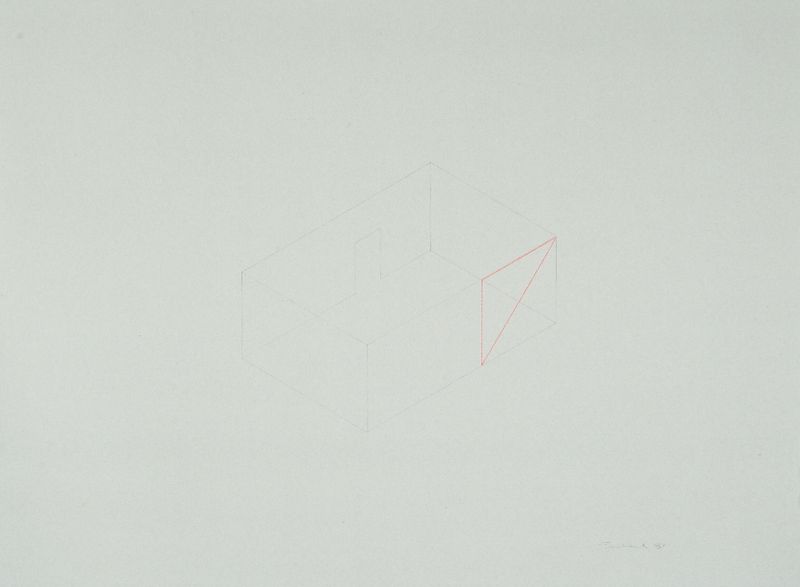
Titel: Ohne Titel. Eins aus einer Serie von acht "Isometrischen Zeichnungen"
Künstler: Fred Sandback
Standort: Zürich
Institution: Kunsthaus
Schlagwörter: körper, weiß, dreieck, fenster, raum, schwarz, skizze, tür, zeichnung, zimmer, gebäude, haus, rot, muster, architektur, blatt, papier, ecke, perspektive, moderne, modern, grafik, graphik, monochrom, linien, red, striche, halle, minimalismus, linie, minimalistisch, form, druck, stich, bleistift, entwurf, würfel, kasten, plan, rötel, geometrie, grundriss, aufriss, kubus, mathematik, postmodern, postmoderne, minimal, lines, größe, dimension, bal, seitenverhältnis, seitenverhältniss